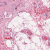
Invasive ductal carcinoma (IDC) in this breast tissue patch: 1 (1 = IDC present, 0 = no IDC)